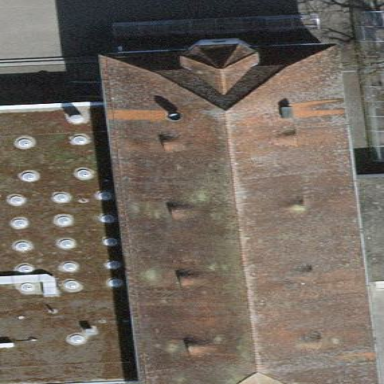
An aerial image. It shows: School building.